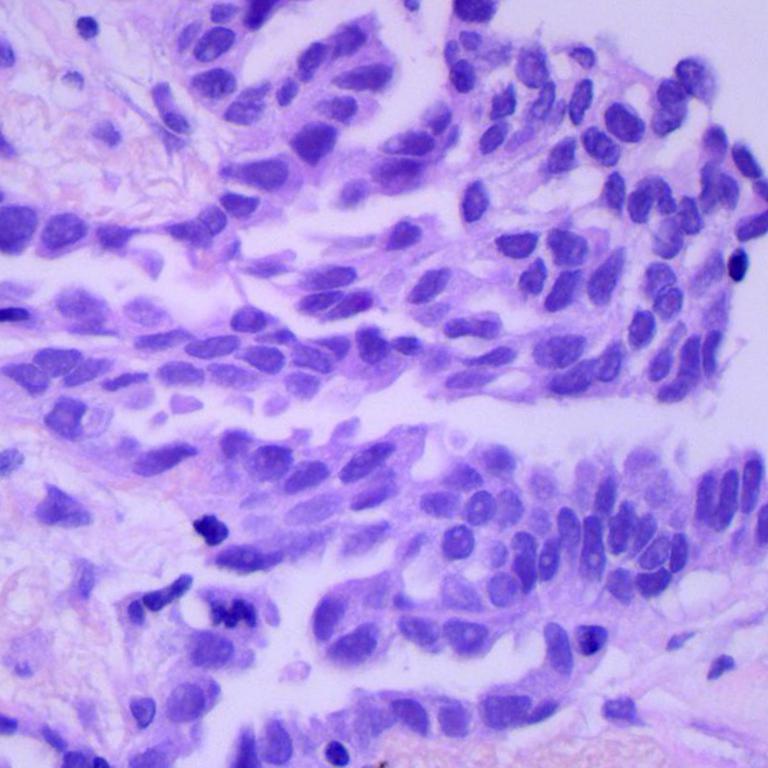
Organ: lung
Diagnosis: adenocarcinomas